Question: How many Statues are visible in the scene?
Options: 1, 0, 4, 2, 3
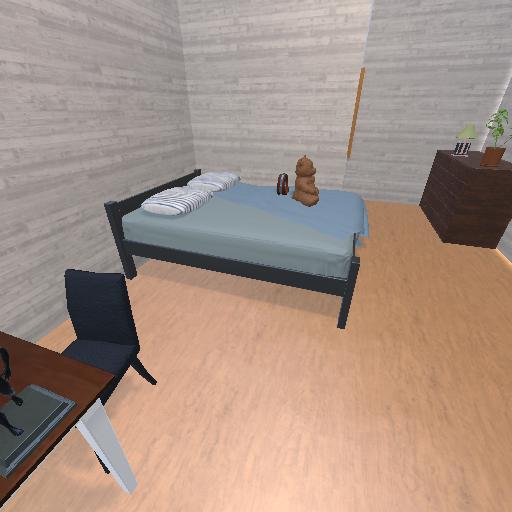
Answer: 1